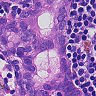
Metastatic tissue present: yes